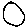
Label: moon